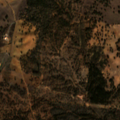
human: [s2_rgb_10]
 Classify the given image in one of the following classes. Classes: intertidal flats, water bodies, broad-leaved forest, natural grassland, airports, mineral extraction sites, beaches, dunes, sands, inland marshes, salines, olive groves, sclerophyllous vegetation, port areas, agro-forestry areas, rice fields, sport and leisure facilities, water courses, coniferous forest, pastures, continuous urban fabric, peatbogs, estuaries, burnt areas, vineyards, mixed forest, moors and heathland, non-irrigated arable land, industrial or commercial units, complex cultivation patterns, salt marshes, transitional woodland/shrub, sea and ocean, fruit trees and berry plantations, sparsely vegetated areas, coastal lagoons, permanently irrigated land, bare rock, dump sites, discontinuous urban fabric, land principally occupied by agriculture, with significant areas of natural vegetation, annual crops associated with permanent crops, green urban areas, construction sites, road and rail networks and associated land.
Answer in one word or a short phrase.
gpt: non-irrigated arable land, agro-forestry areas, broad-leaved forest